Brain MRI, t2w sequence, axial 2D slice.
Patient: age 42, sex F, weight 78 kg, height 1.78 m
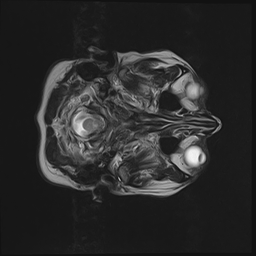